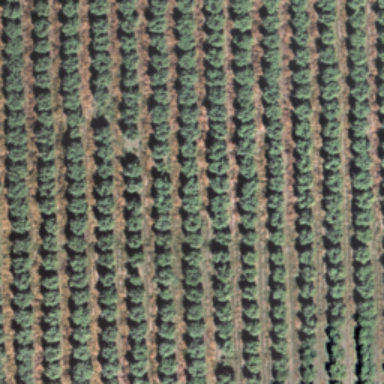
There is a piece of formland .